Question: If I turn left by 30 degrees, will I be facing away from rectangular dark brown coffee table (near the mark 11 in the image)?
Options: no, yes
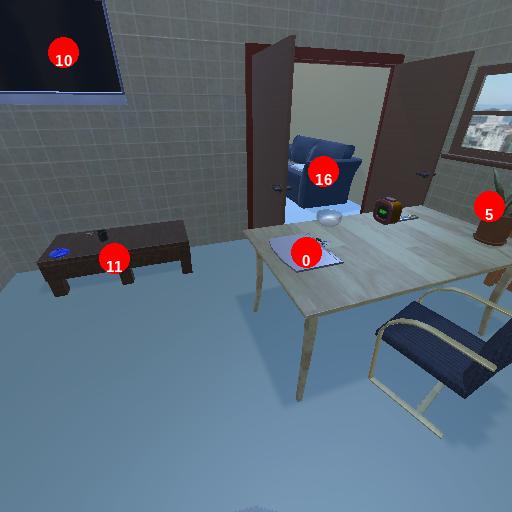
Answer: no